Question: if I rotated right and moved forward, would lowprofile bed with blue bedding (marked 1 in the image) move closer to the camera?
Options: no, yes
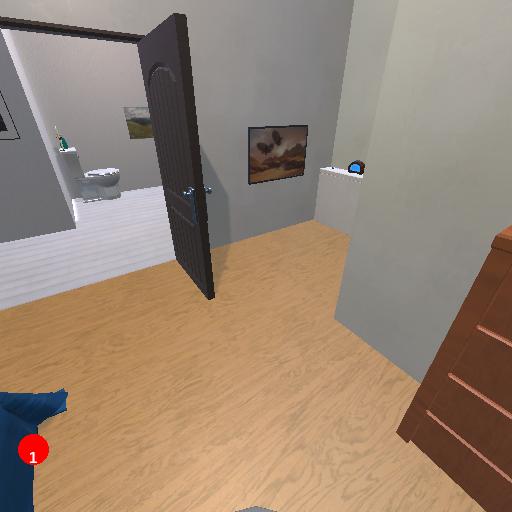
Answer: no